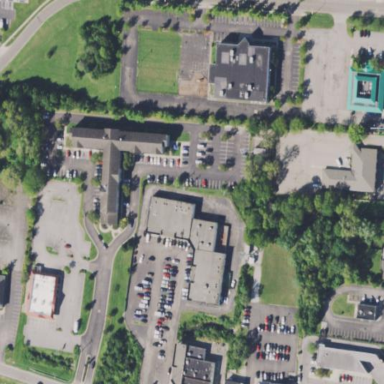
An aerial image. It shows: Commercial area.